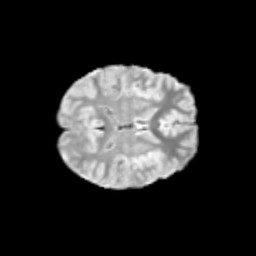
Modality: T2w
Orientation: axial
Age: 12
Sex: male
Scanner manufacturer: siemens
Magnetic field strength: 3 T
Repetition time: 3.8 s
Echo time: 0.07 s